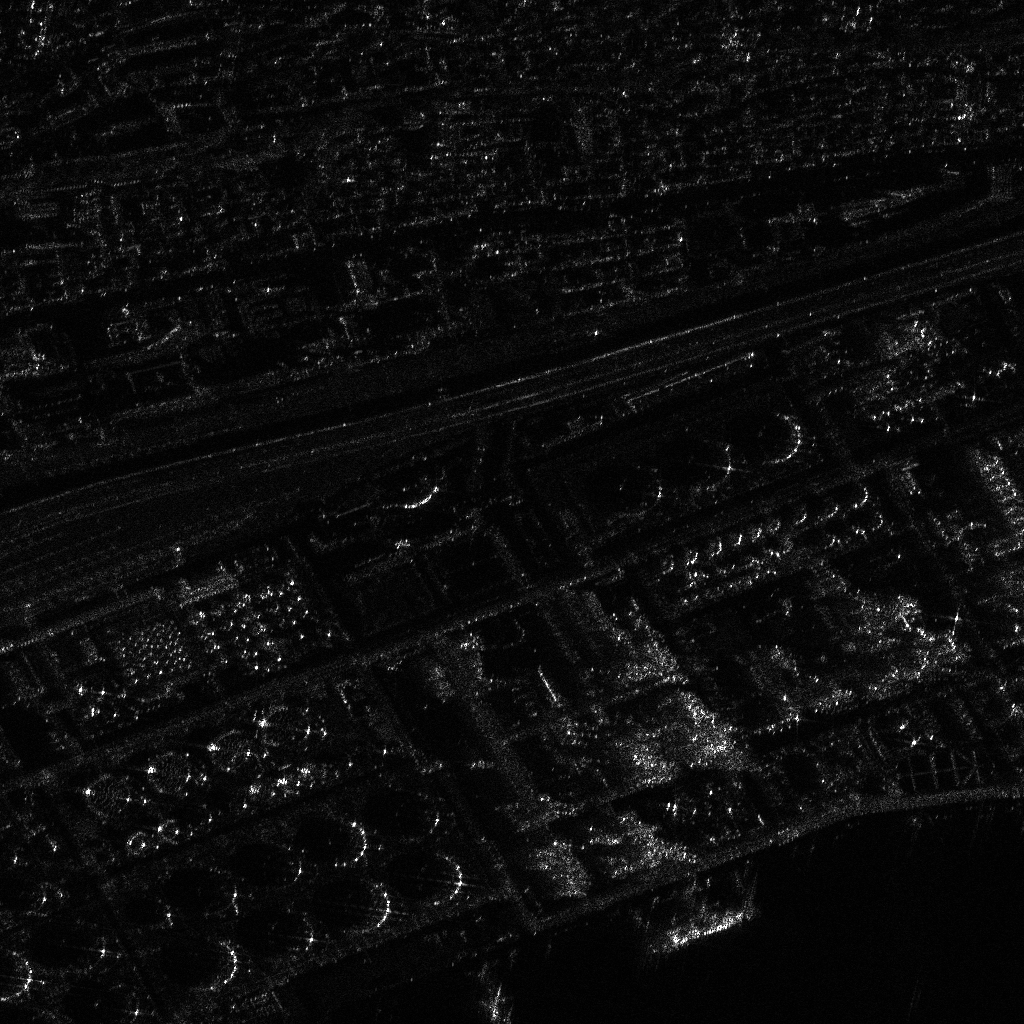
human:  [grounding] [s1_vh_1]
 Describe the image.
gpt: In the satellite image, there is  <ref>1 large container </ref> <box>[[66, 85, 70, 96, 62]]</box> located at bottom.